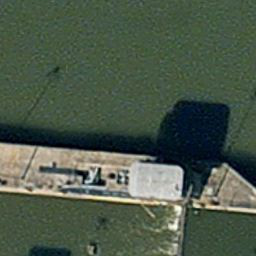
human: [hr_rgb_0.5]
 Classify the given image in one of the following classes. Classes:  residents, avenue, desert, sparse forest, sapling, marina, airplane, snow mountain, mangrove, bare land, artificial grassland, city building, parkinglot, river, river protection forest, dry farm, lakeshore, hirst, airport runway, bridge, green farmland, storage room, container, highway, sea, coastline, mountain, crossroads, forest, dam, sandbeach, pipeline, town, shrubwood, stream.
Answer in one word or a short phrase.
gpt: dam